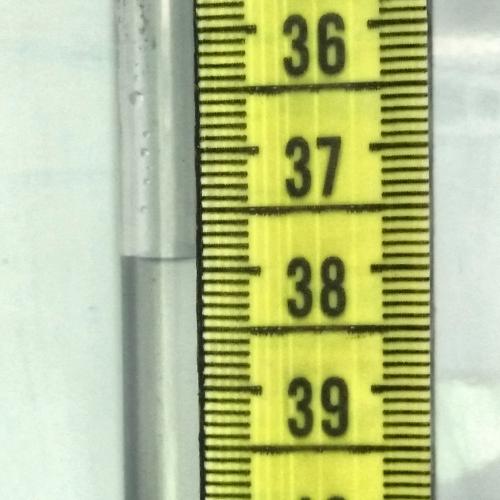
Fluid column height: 37.9 cm